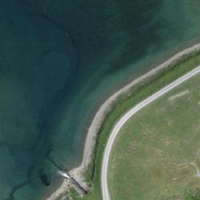
EUNIS habitat code: 14
Species observed at this site:
Parnassia palustris